Interaction volume radius: 10 \u00c5
Interaction volume height: 10 \u00c5
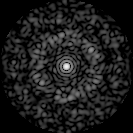
Disorder parameter: 0.8292